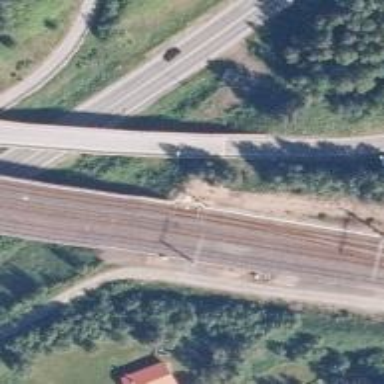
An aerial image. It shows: Railway with continuous electrified contact line.